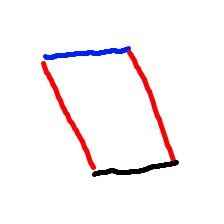
Shape: parallelogram